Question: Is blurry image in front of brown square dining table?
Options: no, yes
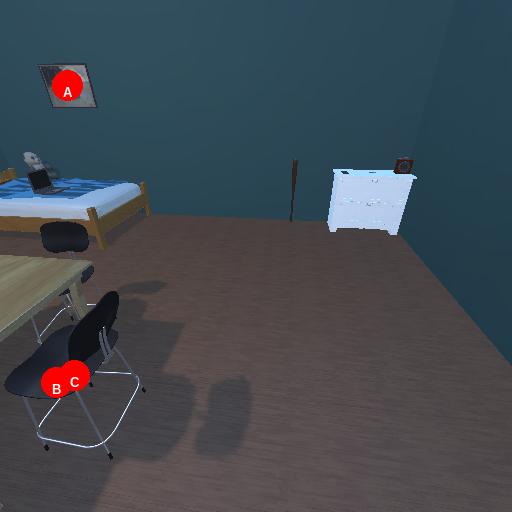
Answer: no